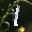
Label: 1